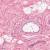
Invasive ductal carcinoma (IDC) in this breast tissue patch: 0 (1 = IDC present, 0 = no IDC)